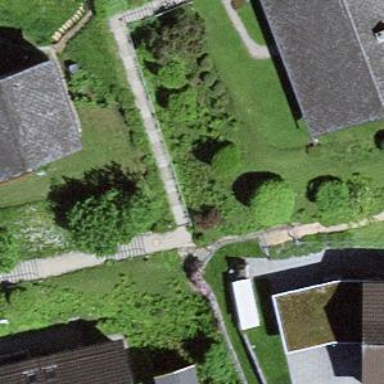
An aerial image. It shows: Road with steps.